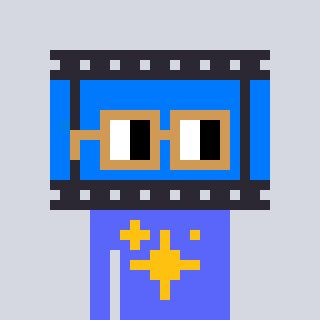
a pixel art character with square brown glasses, a film strip-shaped head and a purple-colored body on a cool background